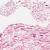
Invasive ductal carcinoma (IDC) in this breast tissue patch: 0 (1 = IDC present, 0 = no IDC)